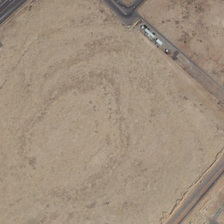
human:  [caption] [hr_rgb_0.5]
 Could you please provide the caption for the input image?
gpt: a squared bareland is surrounded by roads .

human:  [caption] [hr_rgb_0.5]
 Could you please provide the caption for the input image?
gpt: there is a bareland with a zigzag road around .

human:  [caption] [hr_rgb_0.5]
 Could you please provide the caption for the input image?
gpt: a square bareland surrounded by the highway .

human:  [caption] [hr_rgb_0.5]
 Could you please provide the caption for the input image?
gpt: the rectangular bareland is surrounded by three roads .

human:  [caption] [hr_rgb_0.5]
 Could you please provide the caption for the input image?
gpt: three roads are near a piece of khaki bareland .